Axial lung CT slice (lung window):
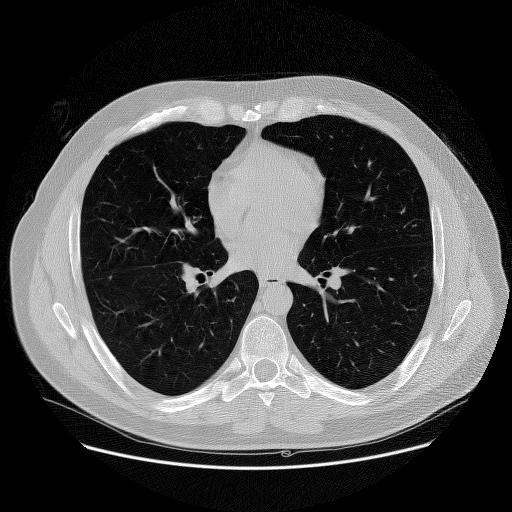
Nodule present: no